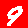
Digit: 9